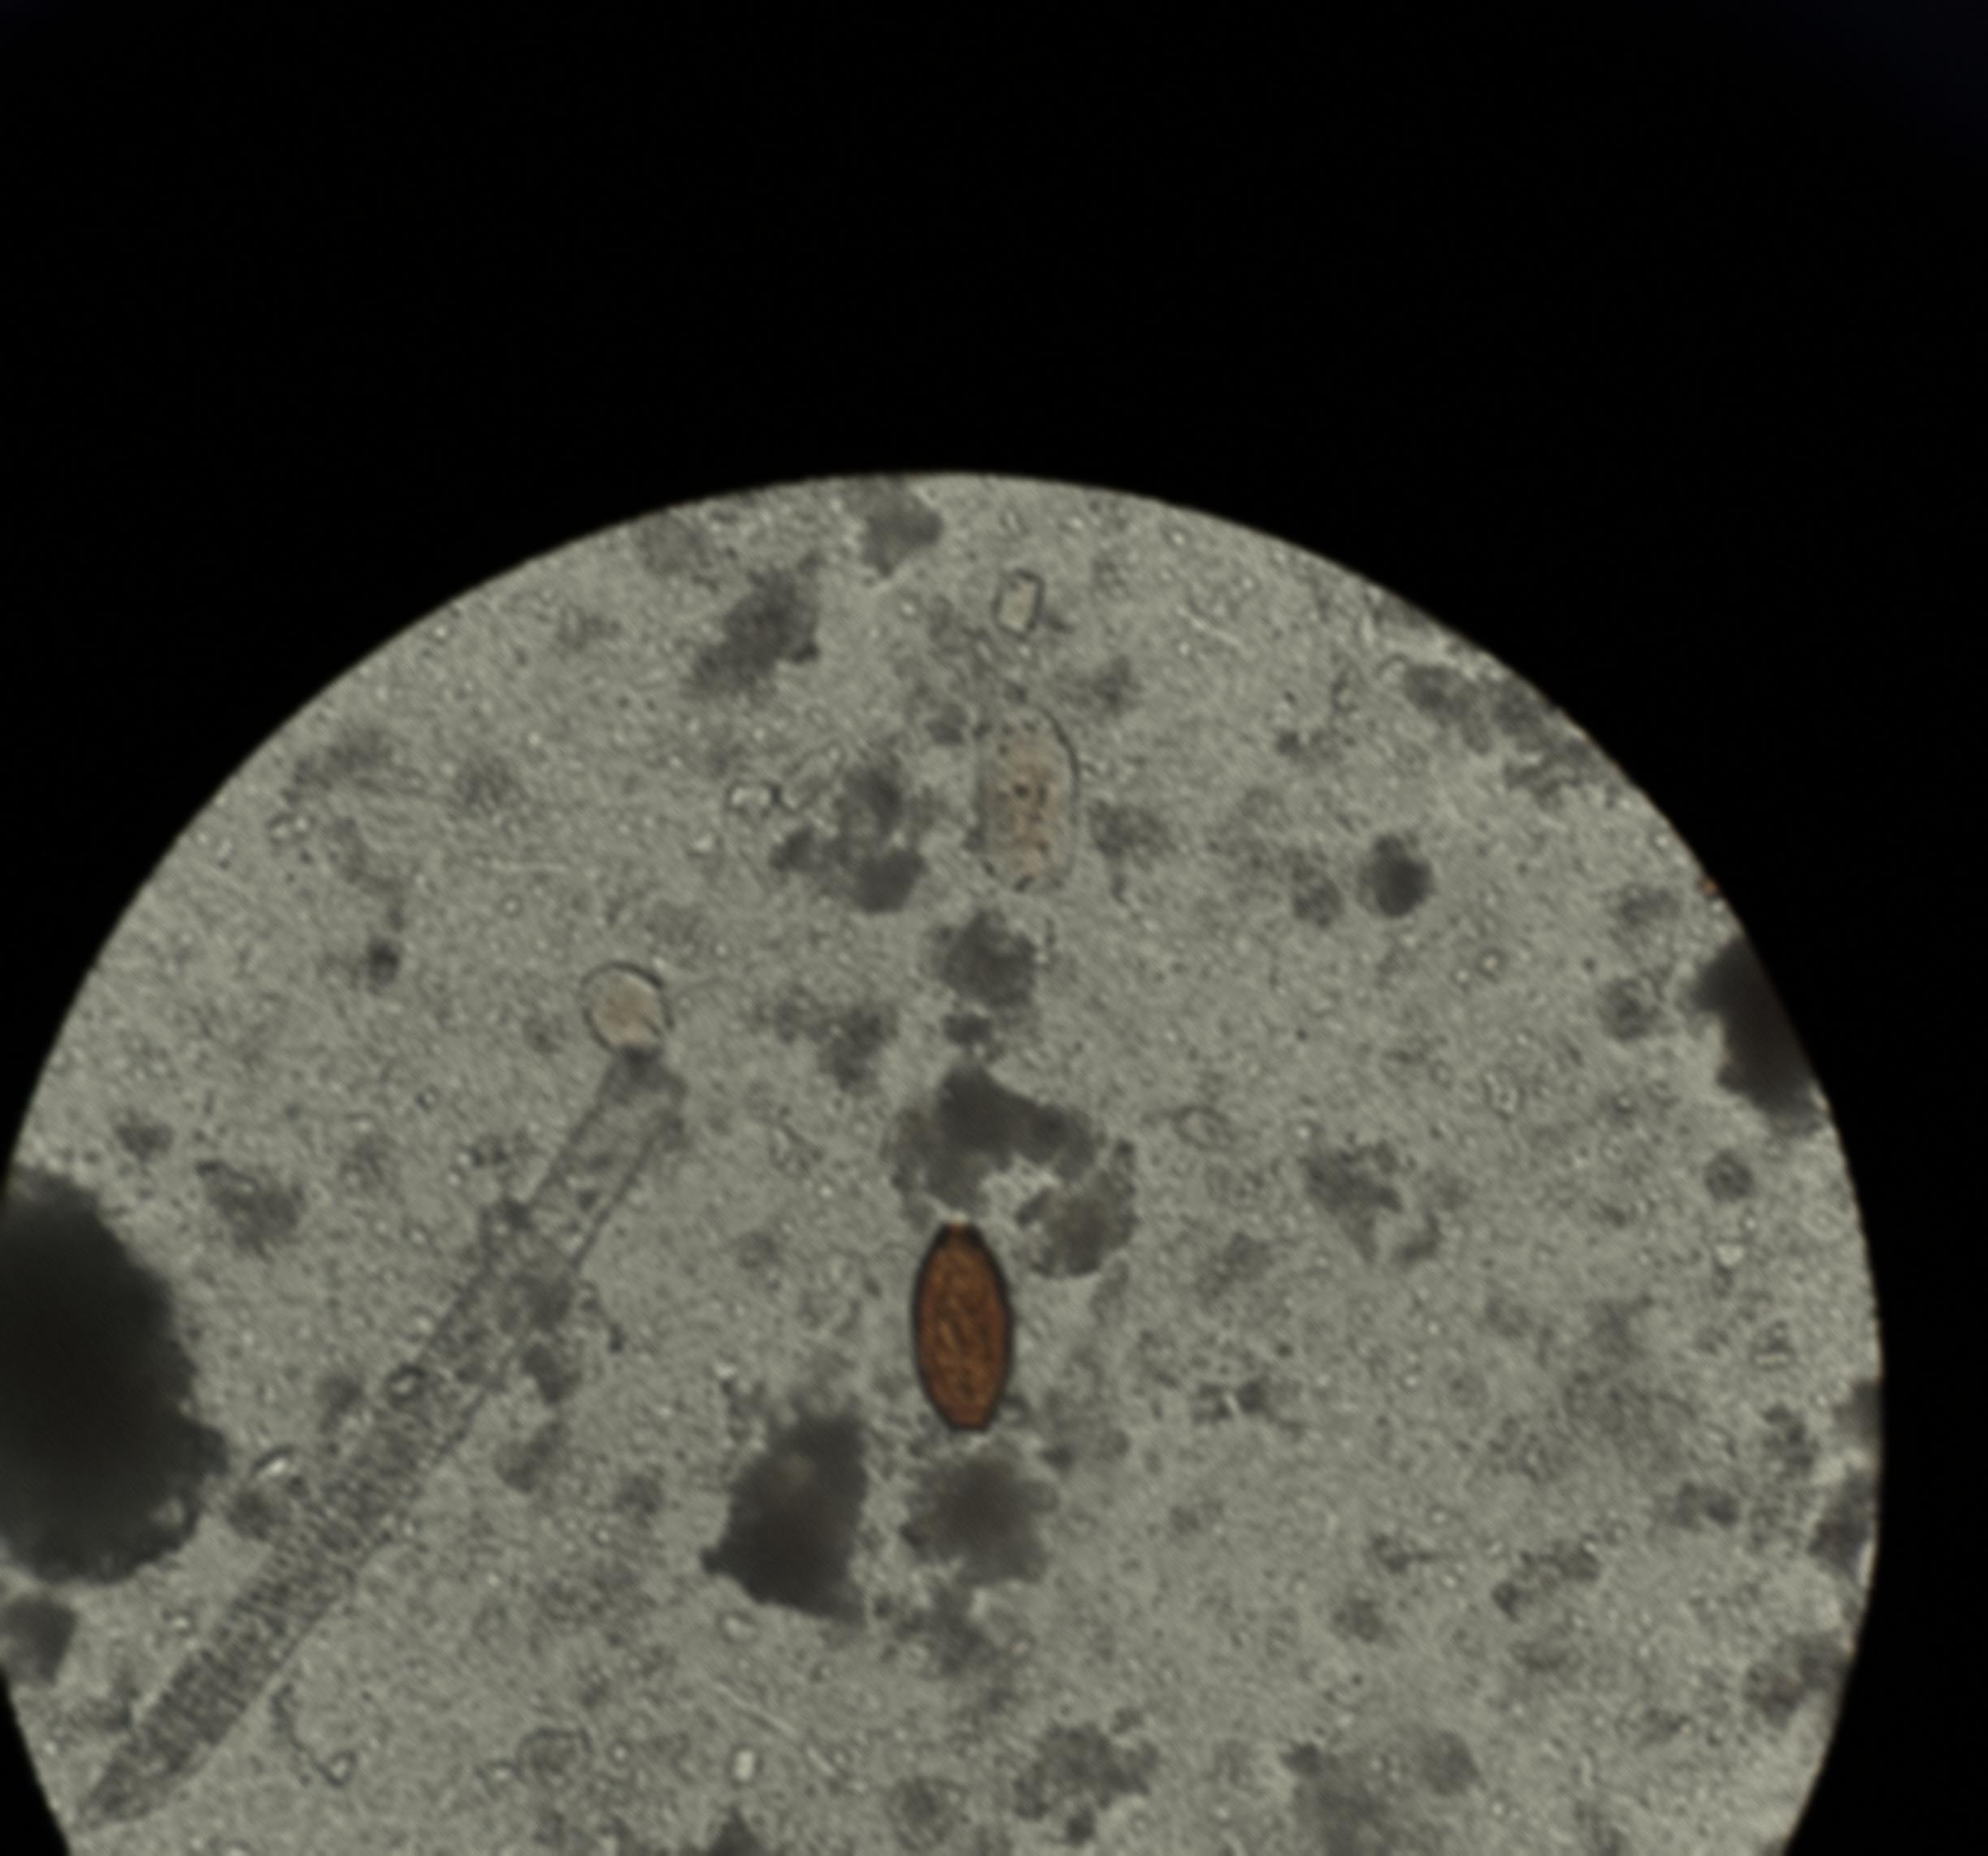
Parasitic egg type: Trichuris trichiura